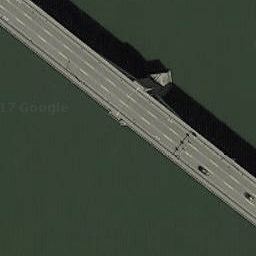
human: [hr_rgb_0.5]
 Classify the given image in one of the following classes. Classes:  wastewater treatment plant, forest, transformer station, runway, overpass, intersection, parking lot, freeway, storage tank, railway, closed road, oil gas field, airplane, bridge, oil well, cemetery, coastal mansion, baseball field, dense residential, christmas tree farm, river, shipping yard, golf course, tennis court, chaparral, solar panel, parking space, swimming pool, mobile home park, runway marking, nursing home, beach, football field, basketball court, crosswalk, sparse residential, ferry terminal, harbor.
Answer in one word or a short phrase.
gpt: bridge